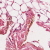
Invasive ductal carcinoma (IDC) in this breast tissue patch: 0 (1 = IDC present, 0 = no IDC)